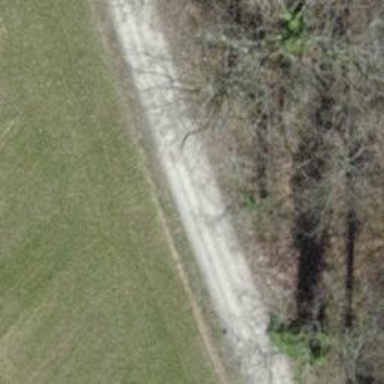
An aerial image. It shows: Compacted track with grade2 surface.